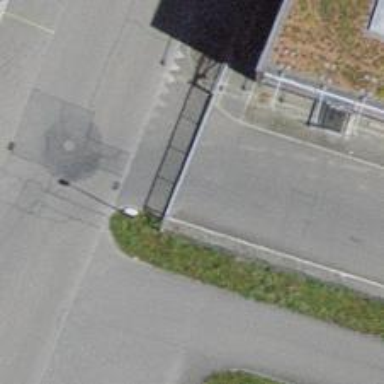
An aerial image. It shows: Gate.